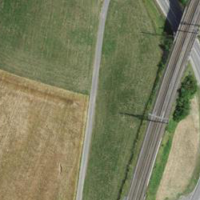
EUNIS habitat code: 52
Species observed at this site:
Milvus milvus